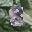
Label: 8